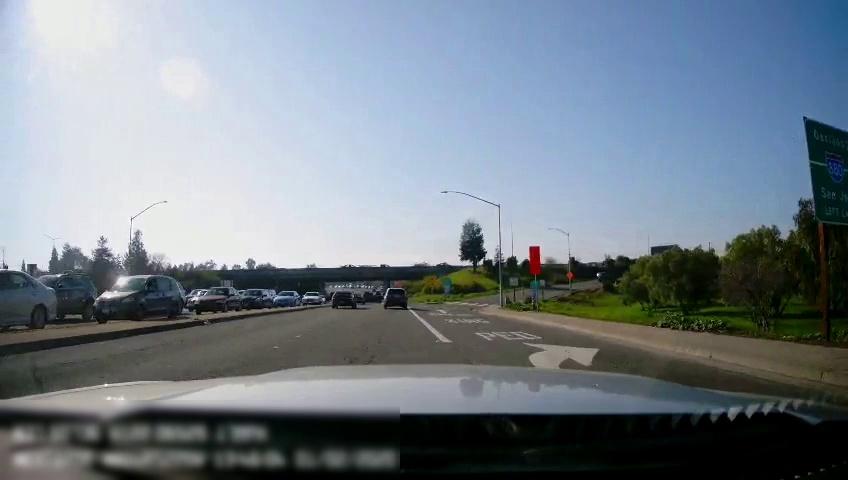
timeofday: Day
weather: Sunny
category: Drivable Space
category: Drivable Space
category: Vehicles | Car
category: Vehicles | SUV
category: Vehicles | Car
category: Vehicles | Car
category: Vehicles | Car
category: Vehicles | SUV
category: Vehicles | SUV
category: Vehicles | Car
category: Vehicles | Car
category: Vehicles | Car
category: Vehicles | SUV
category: Vehicles | Car
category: Vehicles | Car
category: Vehicles | Car
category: Vehicles | SUV
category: Vehicles | Car
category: Vehicles | Car
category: Lanes | Current Lane
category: Lanes | Alternate Lane
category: Lanes | Current Lane
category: Traffic | Signs
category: Traffic | Signs
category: Traffic | Signs